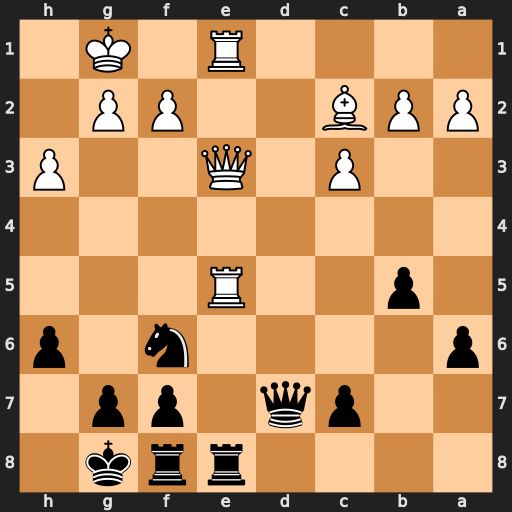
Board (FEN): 4rrk1/2pq1pp1/p4n1p/1p2R3/8/2P1Q2P/PPB2PP1/4R1K1
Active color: b
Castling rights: -
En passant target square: -
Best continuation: Rxe5 Qxe5 Re8 Qxe8+ Nxe8